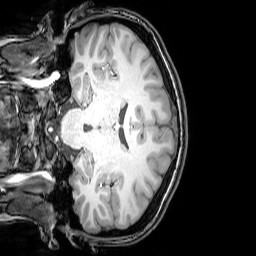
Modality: T1w
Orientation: coronal
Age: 25
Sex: female
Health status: healthy
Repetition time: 0.081 s
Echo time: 0.037 s